Field crop: maize
Growth stage: 2
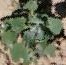
Species: chenopodium